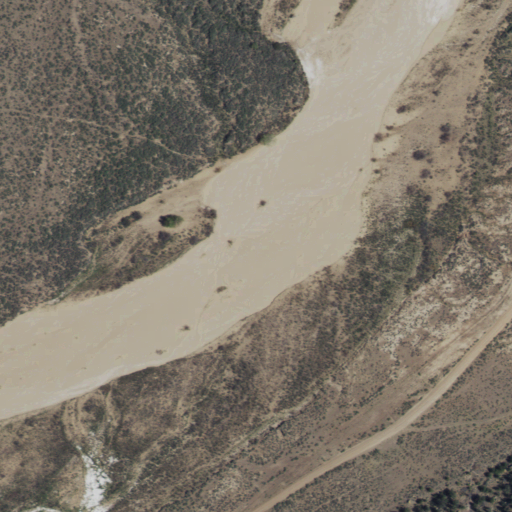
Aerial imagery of valley in New Mexico named Arroyo Compañero containing shrub and evergreen forest